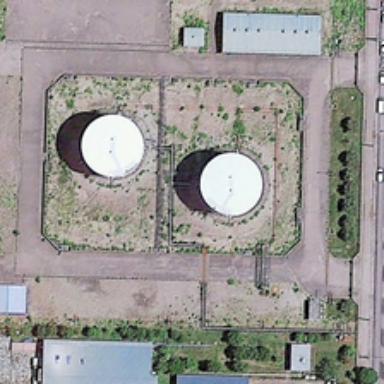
Two storage tanks are near several buildings and a road with cars .